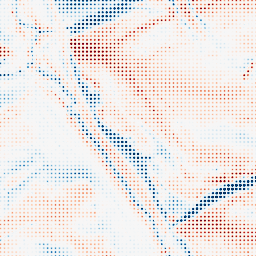
Category: classical
Decomposition family: gaussian_anisotropic
Decomposition parameters: sigma_x: 2
sigma_y: 10
Upsampling method: sinc_blackman
Upsampling parameters: scale: 8
kernel_size: 4
Upsampling scale: 8